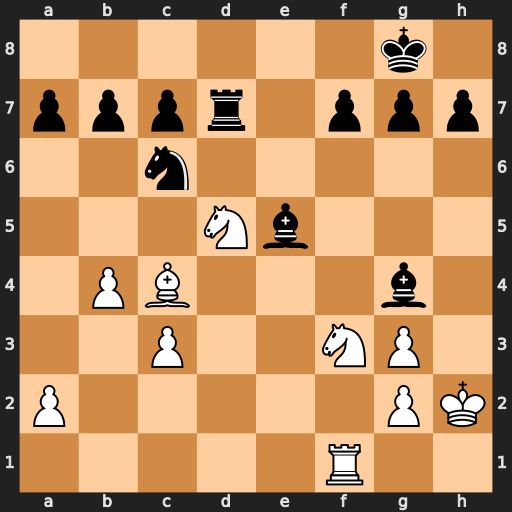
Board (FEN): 6k1/pppr1ppp/2n5/3Nb3/1PB3b1/2P2NP1/P5PK/5R2
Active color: w
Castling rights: -
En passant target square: -
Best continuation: Nxe5 Nxe5 Re1 Kf8 Rxe5